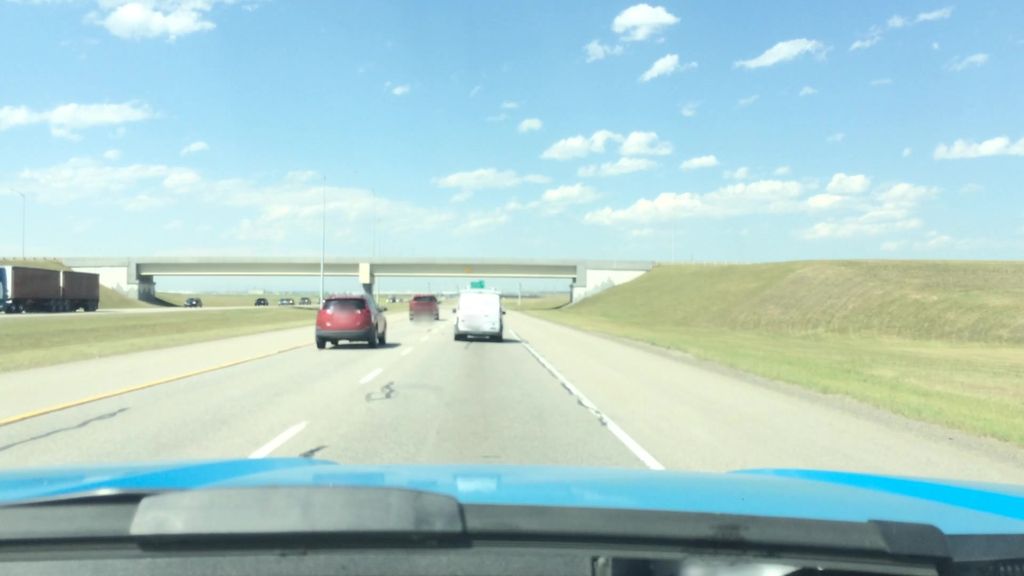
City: calgary